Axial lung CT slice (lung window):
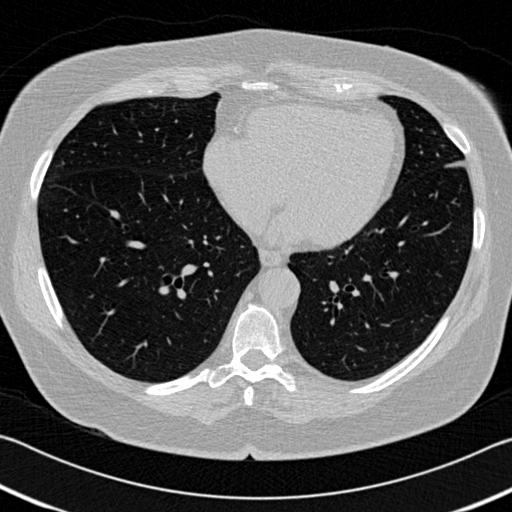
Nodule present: no